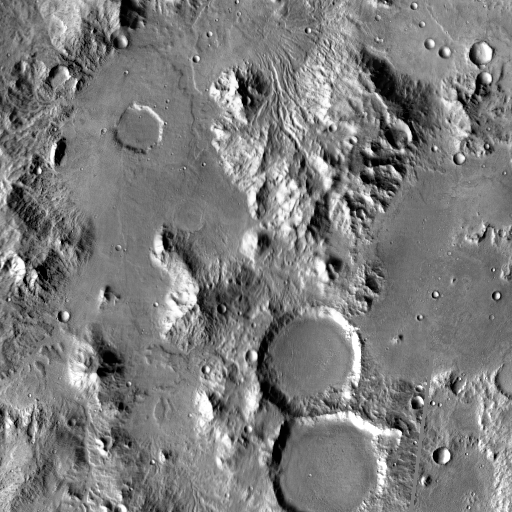
Crater classes present: Background, Other, Buried, Secondary